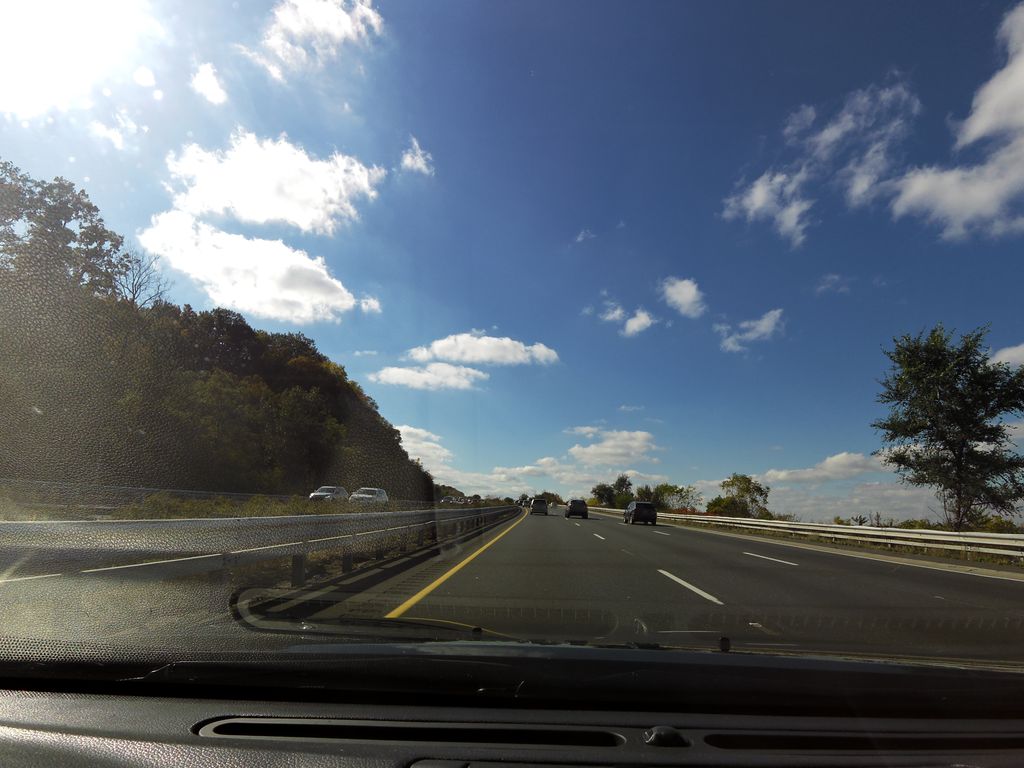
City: hamilton